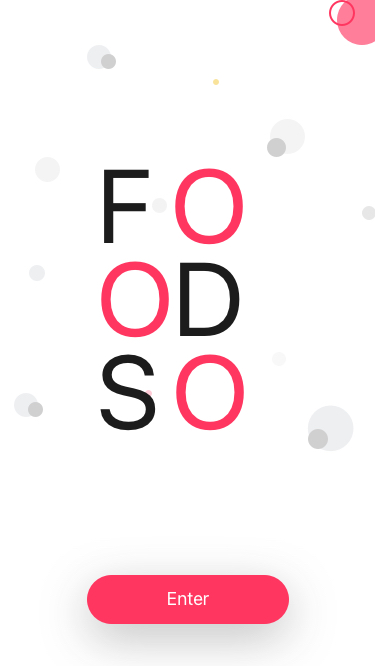
Text in this UI design:
Enter
FO
OD
SO